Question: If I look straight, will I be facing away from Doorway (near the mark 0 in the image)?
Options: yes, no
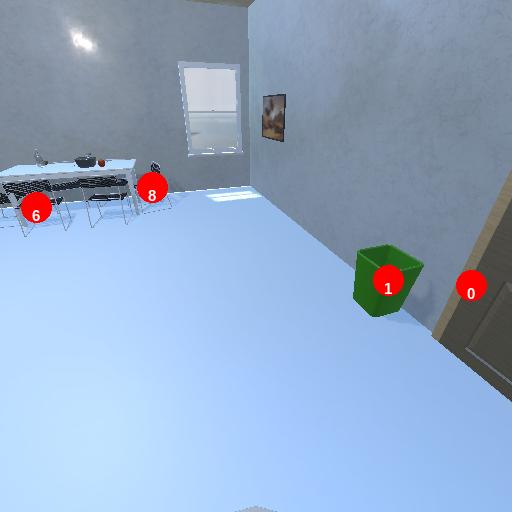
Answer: yes